Question: I am trying to create a properly formatted JSON result using CodeIgniter, but in the result shown below, it looks like there is an extra hyphen or dash character, as shown here:

Here is the code that I am using to generate the query result:
'''
function y($mun){
$q = $this->db->query("SELECT RollNum , Address, v2_lat, v2_lng
FROM mytable
WHERE Municipality = '".$mun."' LIMIT 100");
echo json_encode($q->result());
exit;
}
'''
Can someone explain why there appears to be an extra character appearing? Thanks.
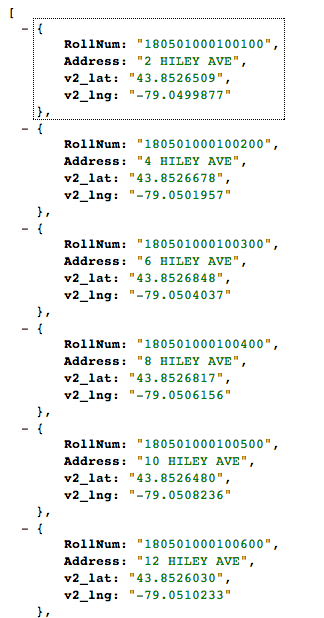
Answer: You might be using some of the Chrome or other browers extensions/addons like - <URL>
So here the '' is just a button to minimize or collapse that particular block.
Its not in the 'JSON', but provided by the the 'addon'.
If you 'disable' the 'extension/addon' for a moment and then try to print the 'JSON', you'll see no '' there.